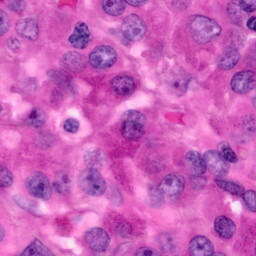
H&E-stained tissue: Pancreatic